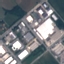
Label: Industrial